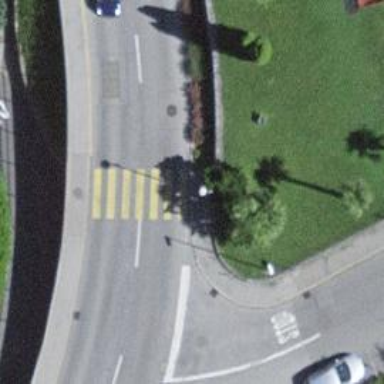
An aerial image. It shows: Marked crossing with zebra stripes on the road.